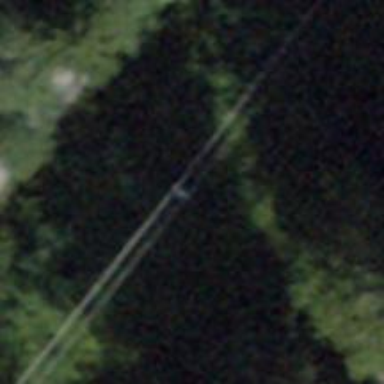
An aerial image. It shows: Power pole.